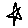
Label: star